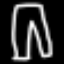
Label: pants